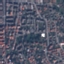
Land use / land cover: Residential